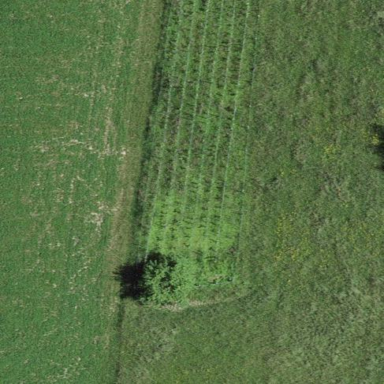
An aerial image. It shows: Vineyard where grapes are grown.